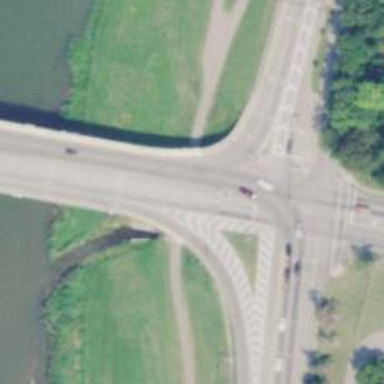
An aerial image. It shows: Secondary road featuring beam bridge.